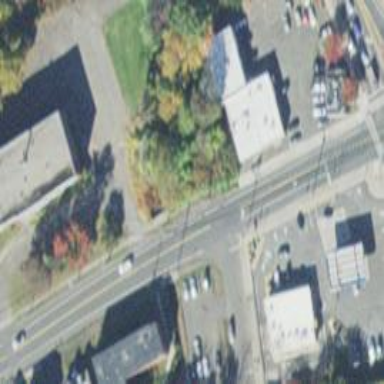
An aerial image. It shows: Road with stop sign.